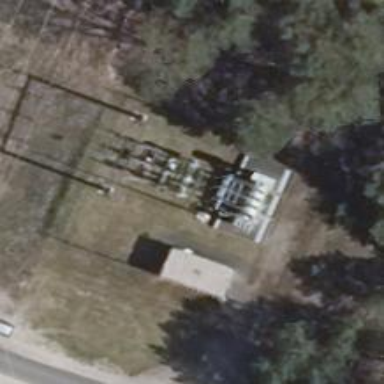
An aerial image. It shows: Outdoor switch with three cables.